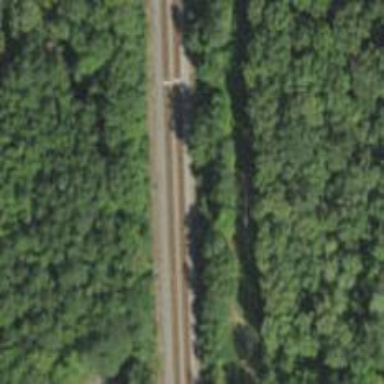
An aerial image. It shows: Railway track.